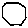
Label: hexagon